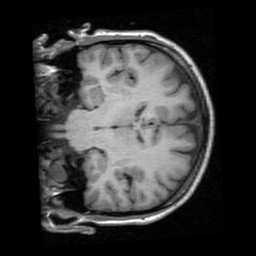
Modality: T1w
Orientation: coronal
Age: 28